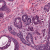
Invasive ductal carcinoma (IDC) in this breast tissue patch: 0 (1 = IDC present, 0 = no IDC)